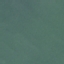
Land use / land cover: SeaLake